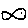
Label: fish